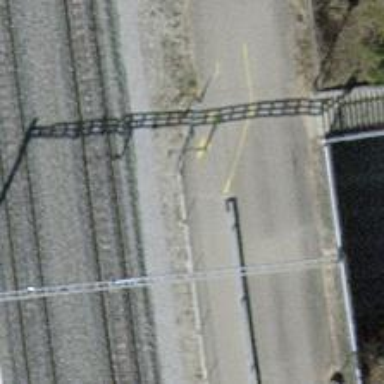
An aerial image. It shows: Cycleway bridge with asphalt surface.